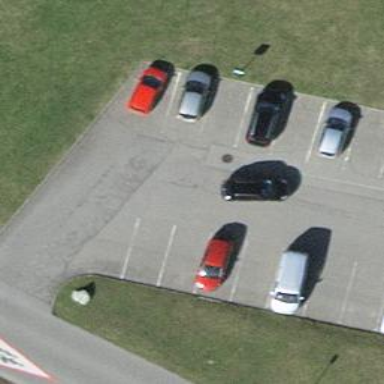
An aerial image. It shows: Parking aisle designated as service road.